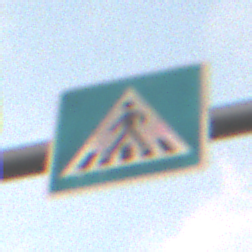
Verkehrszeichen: FussgaengerueberwegRechts
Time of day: SunriseSunset
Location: Outdoor (Nature)
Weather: PartlyCloudy
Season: NotSpecified
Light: Natural